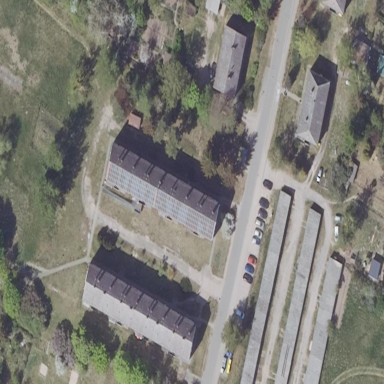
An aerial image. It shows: Residential building with gabled roof oriented along its length.